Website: walmart
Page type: billing-address
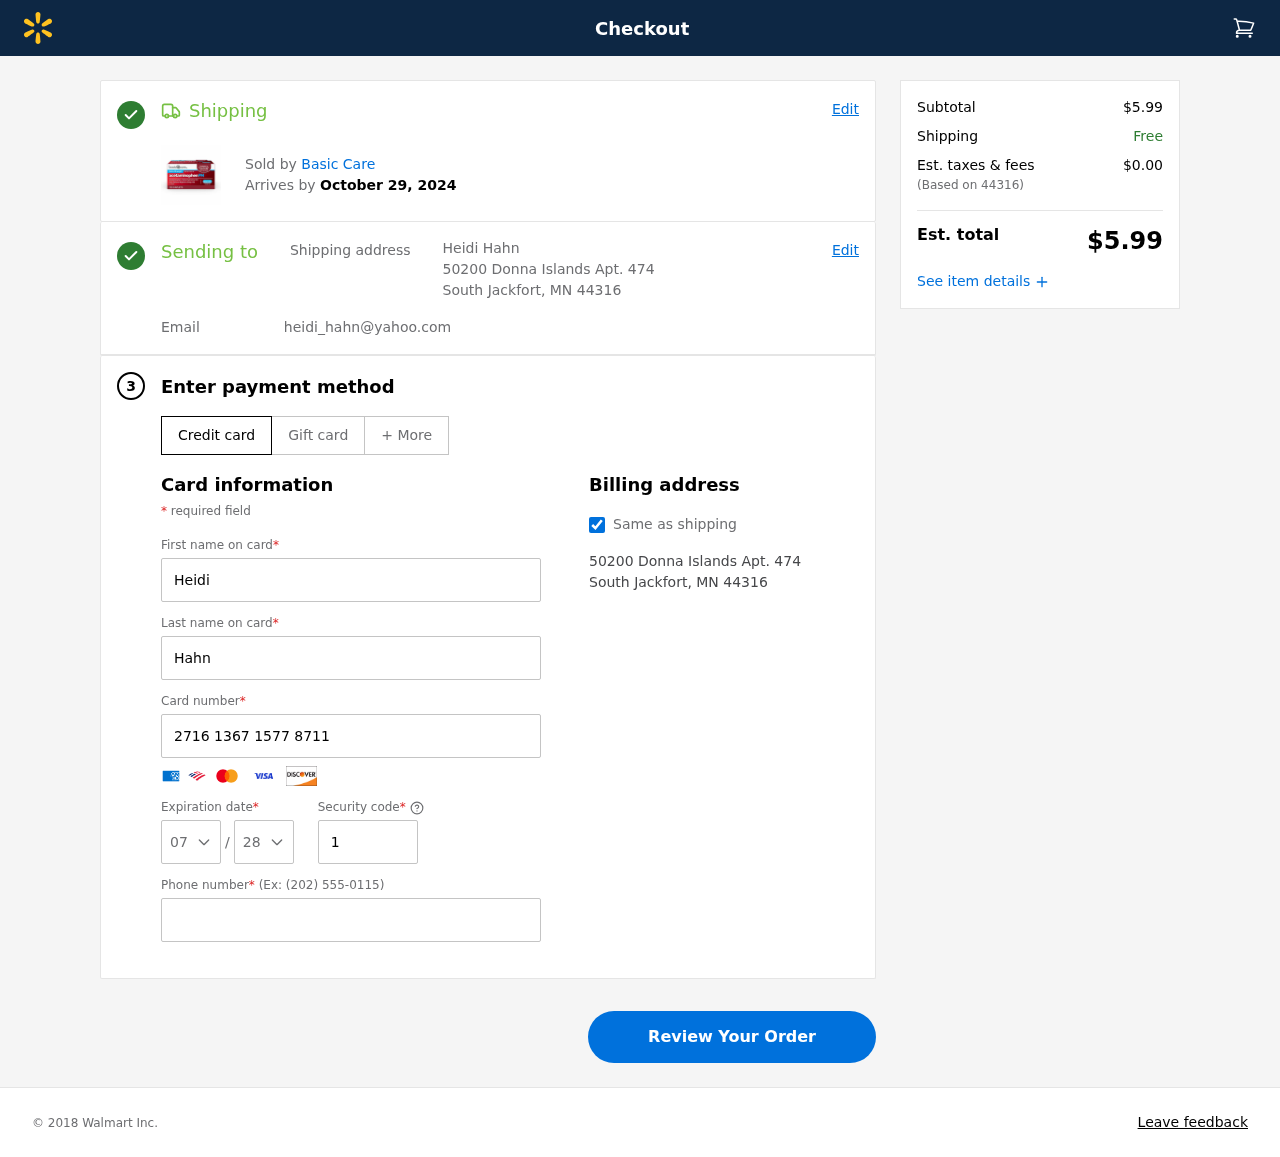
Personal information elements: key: PII_CARD_CVV
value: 121
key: PII_CARD_EXPIRY_MONTH
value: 07
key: PII_CARD_EXPIRY_YEAR
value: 28
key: PII_CARD_NUMBER
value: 2716 1367 1577 8711
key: PII_CITY_STATE_ZIP
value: South Jackfort, MN 44316
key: PII_EMAIL
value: heidi_hahn@yahoo.com
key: PII_FIRSTNAME
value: Heidi
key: PII_FULLNAME
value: Heidi Hahn
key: PII_LASTNAME
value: Hahn
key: PII_PHONE
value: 7757242149
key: PII_POSTCODE
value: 44316
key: PII_STREET
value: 50200 Donna Islands Apt. 474
Product elements: key: PRODUCT1_BRAND
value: Basic Care
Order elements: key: ORDER_DELIVERY_DATE
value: October 29, 2024
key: ORDER_SUBTOTAL
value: $5.99
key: ORDER_TAX
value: $0.00
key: ORDER_TOTAL
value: $5.99